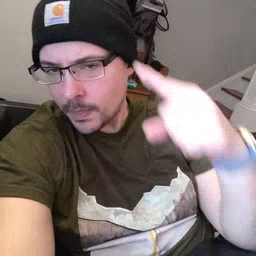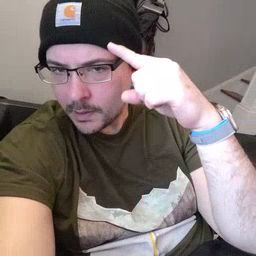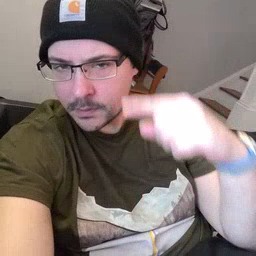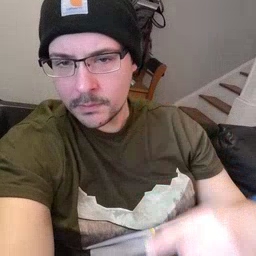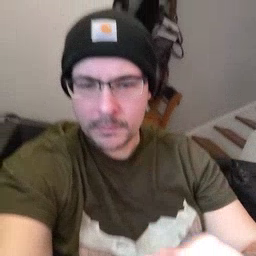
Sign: think